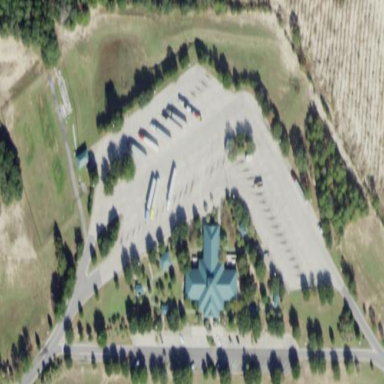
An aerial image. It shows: Rest area along the road.